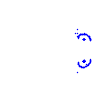
Particle: proton